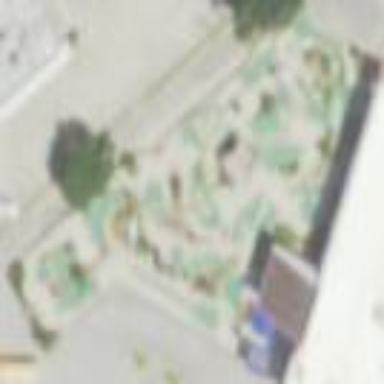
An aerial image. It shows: Miniature golf leisure land.